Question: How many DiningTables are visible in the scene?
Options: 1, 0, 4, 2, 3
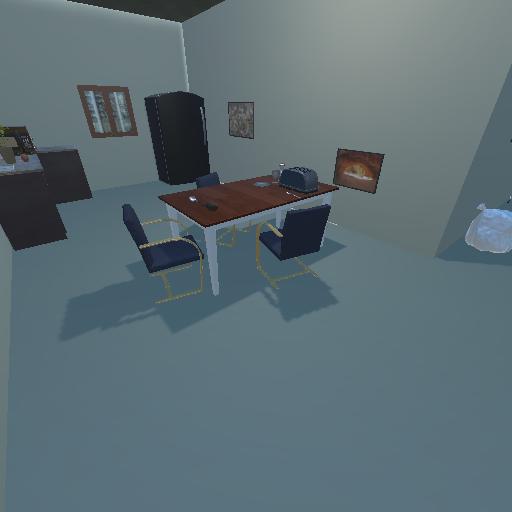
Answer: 1